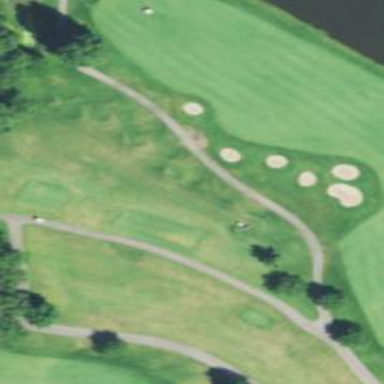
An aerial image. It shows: Path for both road and golf.